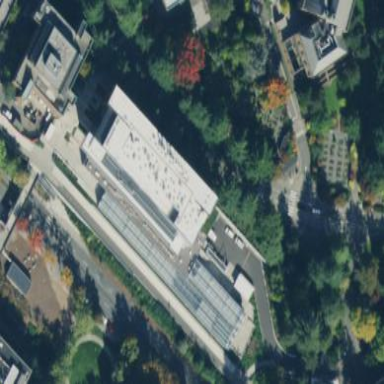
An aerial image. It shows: White building with white roof.